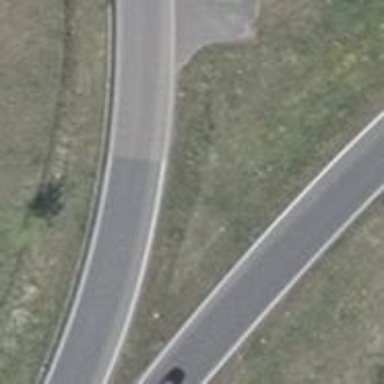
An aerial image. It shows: Trunk link highway designated as motorroad.